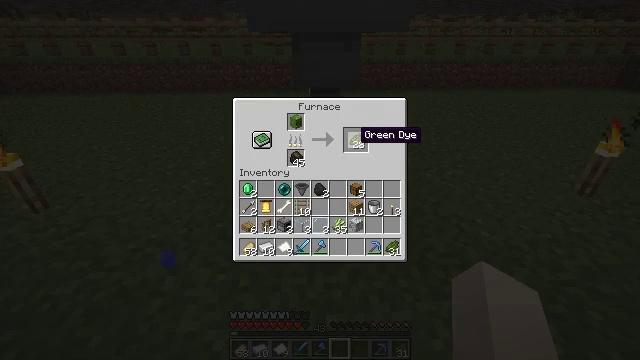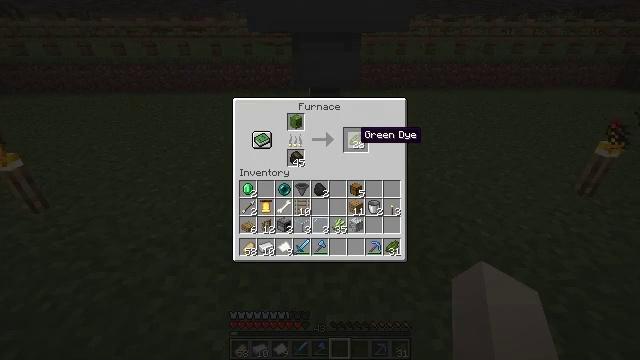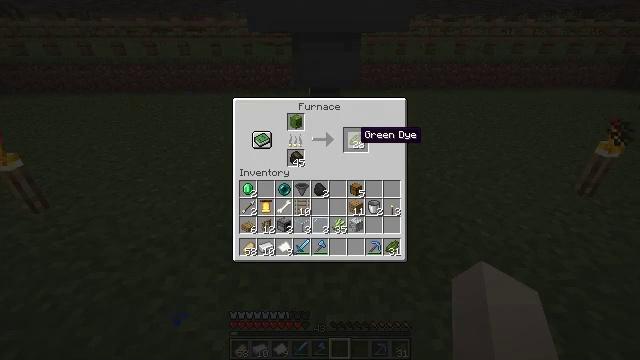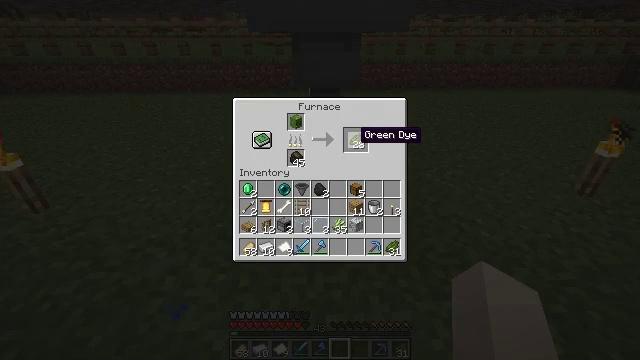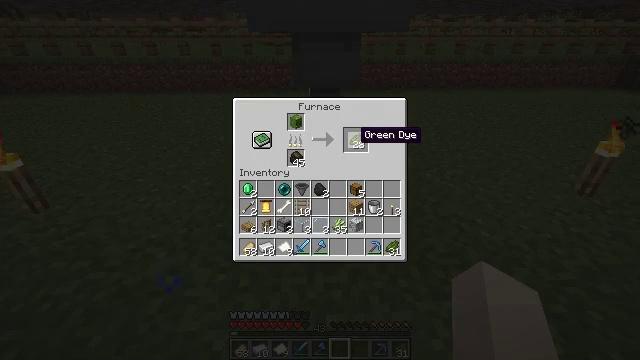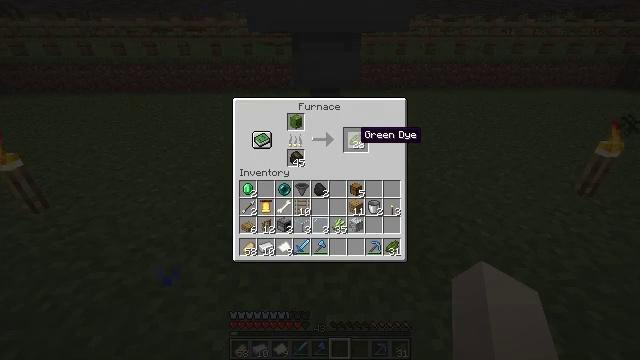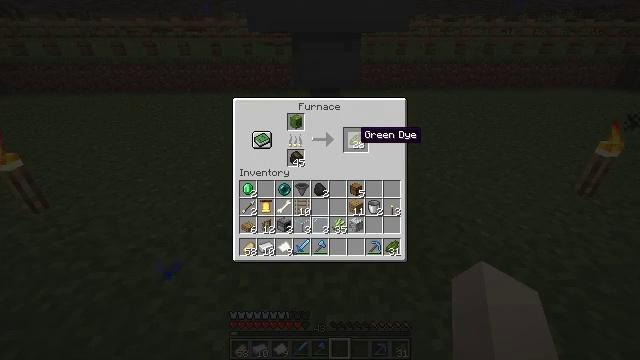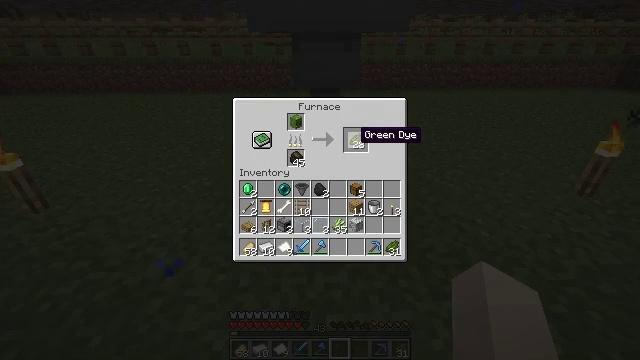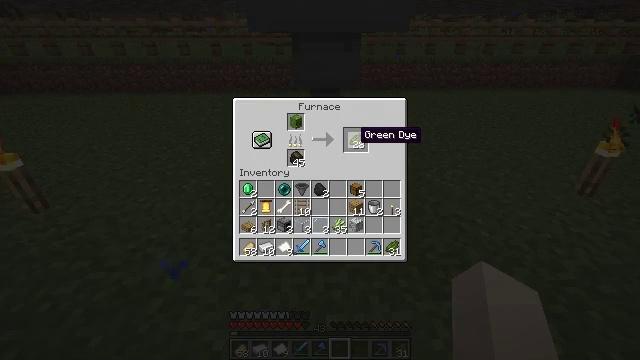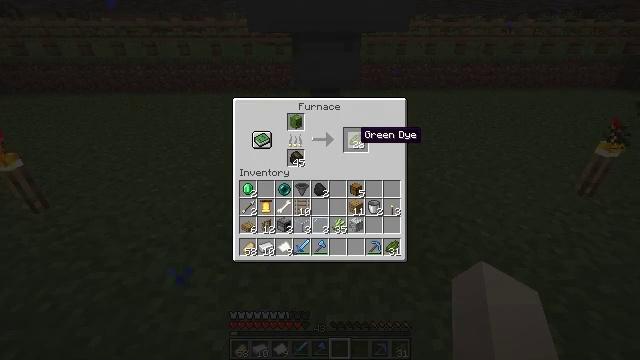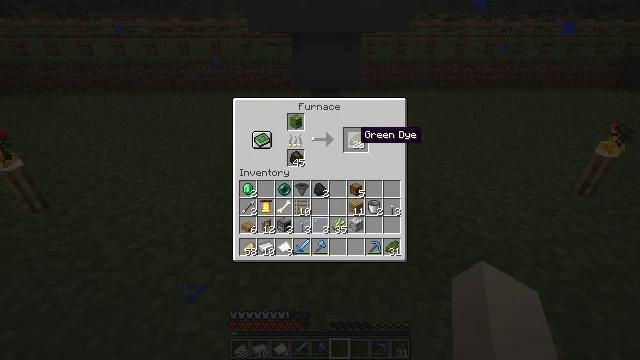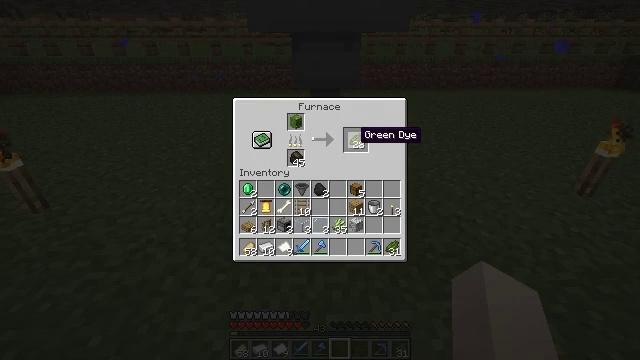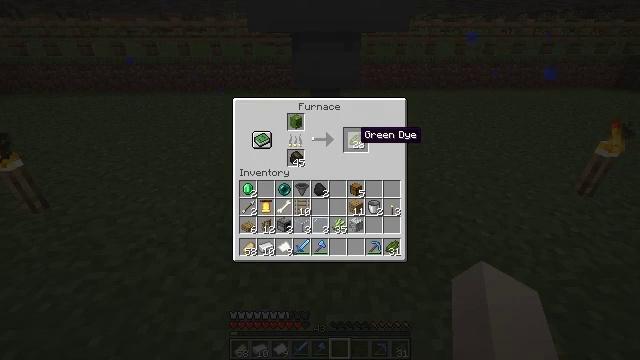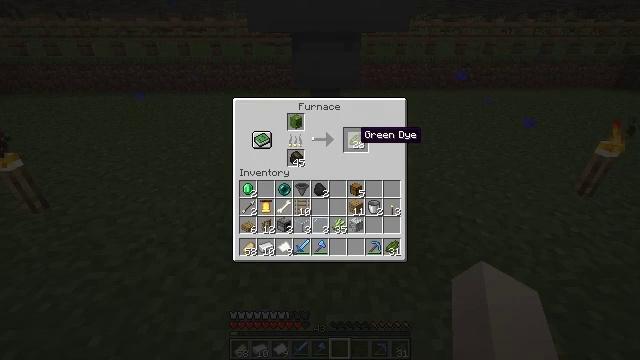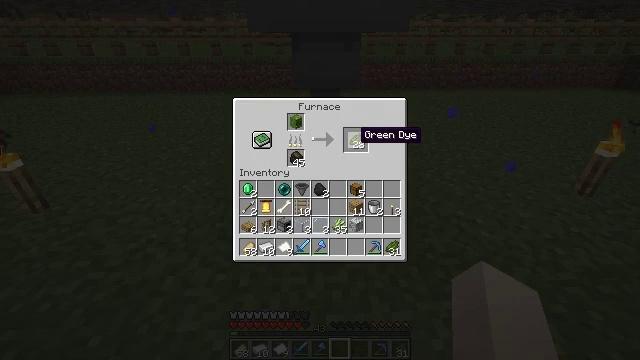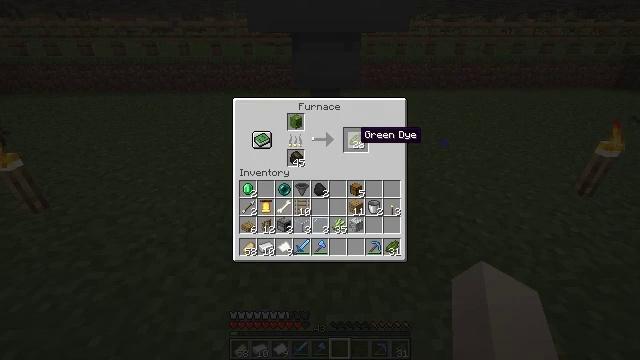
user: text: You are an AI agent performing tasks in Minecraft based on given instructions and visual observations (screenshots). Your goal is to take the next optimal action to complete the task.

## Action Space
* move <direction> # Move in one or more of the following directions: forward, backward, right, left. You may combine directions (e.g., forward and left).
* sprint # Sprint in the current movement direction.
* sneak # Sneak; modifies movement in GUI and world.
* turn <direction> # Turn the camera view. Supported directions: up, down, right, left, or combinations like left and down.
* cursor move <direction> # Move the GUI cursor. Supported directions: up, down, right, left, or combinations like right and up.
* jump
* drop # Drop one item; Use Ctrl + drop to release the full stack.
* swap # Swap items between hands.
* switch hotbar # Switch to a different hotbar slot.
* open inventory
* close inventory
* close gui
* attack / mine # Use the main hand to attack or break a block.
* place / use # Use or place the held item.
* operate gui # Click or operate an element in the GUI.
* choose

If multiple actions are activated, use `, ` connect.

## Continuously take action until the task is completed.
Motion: motion action
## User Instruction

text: Use cactus to craft a green dye.
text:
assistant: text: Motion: sneak
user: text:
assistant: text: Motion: sneak
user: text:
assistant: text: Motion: sneak
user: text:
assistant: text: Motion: sneak
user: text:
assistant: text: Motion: sneak
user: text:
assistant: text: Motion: sneak
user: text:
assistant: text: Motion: sneak
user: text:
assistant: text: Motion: sneak
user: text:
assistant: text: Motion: sneak
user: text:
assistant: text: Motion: sneak
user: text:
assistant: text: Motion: sneak
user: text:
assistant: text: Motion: sneak
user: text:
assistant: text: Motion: sneak
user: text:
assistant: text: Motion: sneak
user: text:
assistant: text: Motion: sneak
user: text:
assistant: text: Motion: sneak
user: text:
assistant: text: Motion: sneak
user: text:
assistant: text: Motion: sneak
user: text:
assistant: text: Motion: sneak
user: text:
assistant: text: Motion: sneak
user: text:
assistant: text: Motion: sneak, operate gui
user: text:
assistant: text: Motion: sneak, operate gui
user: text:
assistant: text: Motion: sneak
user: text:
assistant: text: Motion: sneak
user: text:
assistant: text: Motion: sneak
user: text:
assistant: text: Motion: sneak
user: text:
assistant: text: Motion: sneak
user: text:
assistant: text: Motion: sneak
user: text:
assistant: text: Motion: sneak
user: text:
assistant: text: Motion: sneak